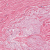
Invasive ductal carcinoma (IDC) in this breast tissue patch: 0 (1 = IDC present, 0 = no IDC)